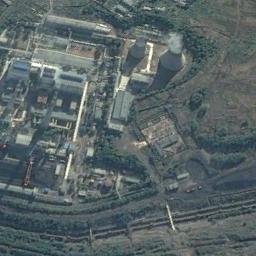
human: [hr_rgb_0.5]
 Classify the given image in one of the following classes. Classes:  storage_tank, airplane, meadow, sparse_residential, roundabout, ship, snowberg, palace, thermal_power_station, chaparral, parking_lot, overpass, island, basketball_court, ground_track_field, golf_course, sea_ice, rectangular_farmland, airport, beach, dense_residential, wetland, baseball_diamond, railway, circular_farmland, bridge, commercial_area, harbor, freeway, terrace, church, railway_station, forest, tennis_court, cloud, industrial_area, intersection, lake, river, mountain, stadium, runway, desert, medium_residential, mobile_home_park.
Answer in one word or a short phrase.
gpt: thermal_power_station